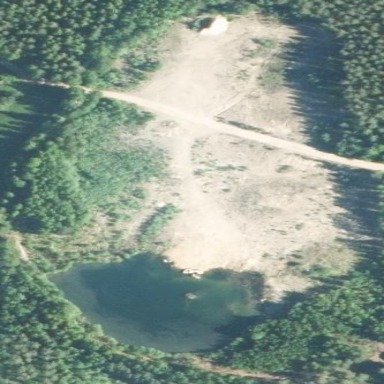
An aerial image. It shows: Quarry area.